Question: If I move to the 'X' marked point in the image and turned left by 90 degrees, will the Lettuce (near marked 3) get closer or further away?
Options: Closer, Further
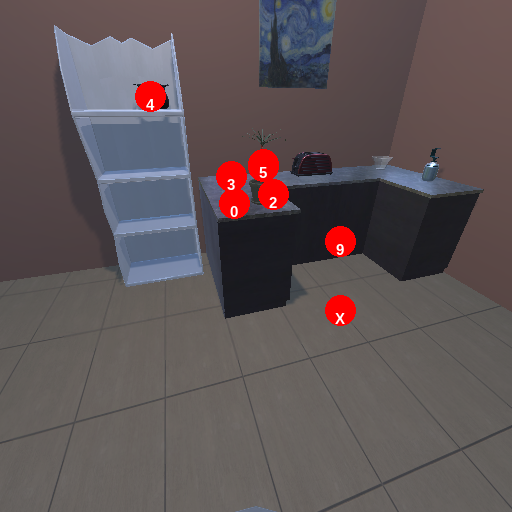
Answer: Closer